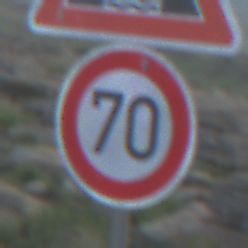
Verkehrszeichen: Geschwindigkeit70
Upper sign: BeweglicheBruecke
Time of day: SunriseSunset
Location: Outdoor (Nature)
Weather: PartlyCloudy
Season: NotSpecified
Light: Natural